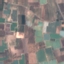
Land use / land cover class: PermanentCrop